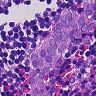
Metastatic tissue present: yes